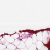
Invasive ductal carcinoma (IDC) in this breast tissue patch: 0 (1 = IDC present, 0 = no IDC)